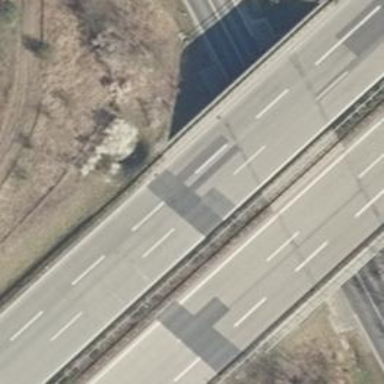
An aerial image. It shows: Concrete bridge located on motorway.